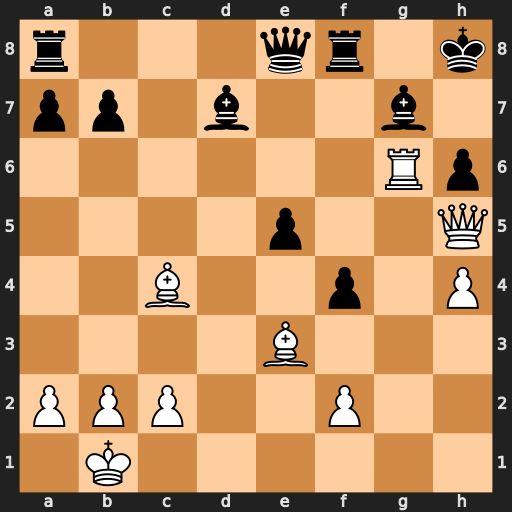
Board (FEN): r3qr1k/pp1b2b1/6Rp/4p2Q/2B2p1P/4B3/PPP2P2/1K6
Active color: w
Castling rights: -
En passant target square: -
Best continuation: Rxh6+ Bxh6 Qxh6#